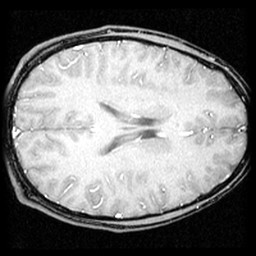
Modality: inplaneT1
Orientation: axial
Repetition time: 0.2 s
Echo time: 0.0036 s